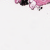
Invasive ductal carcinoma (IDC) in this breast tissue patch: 0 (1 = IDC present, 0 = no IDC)